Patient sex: M
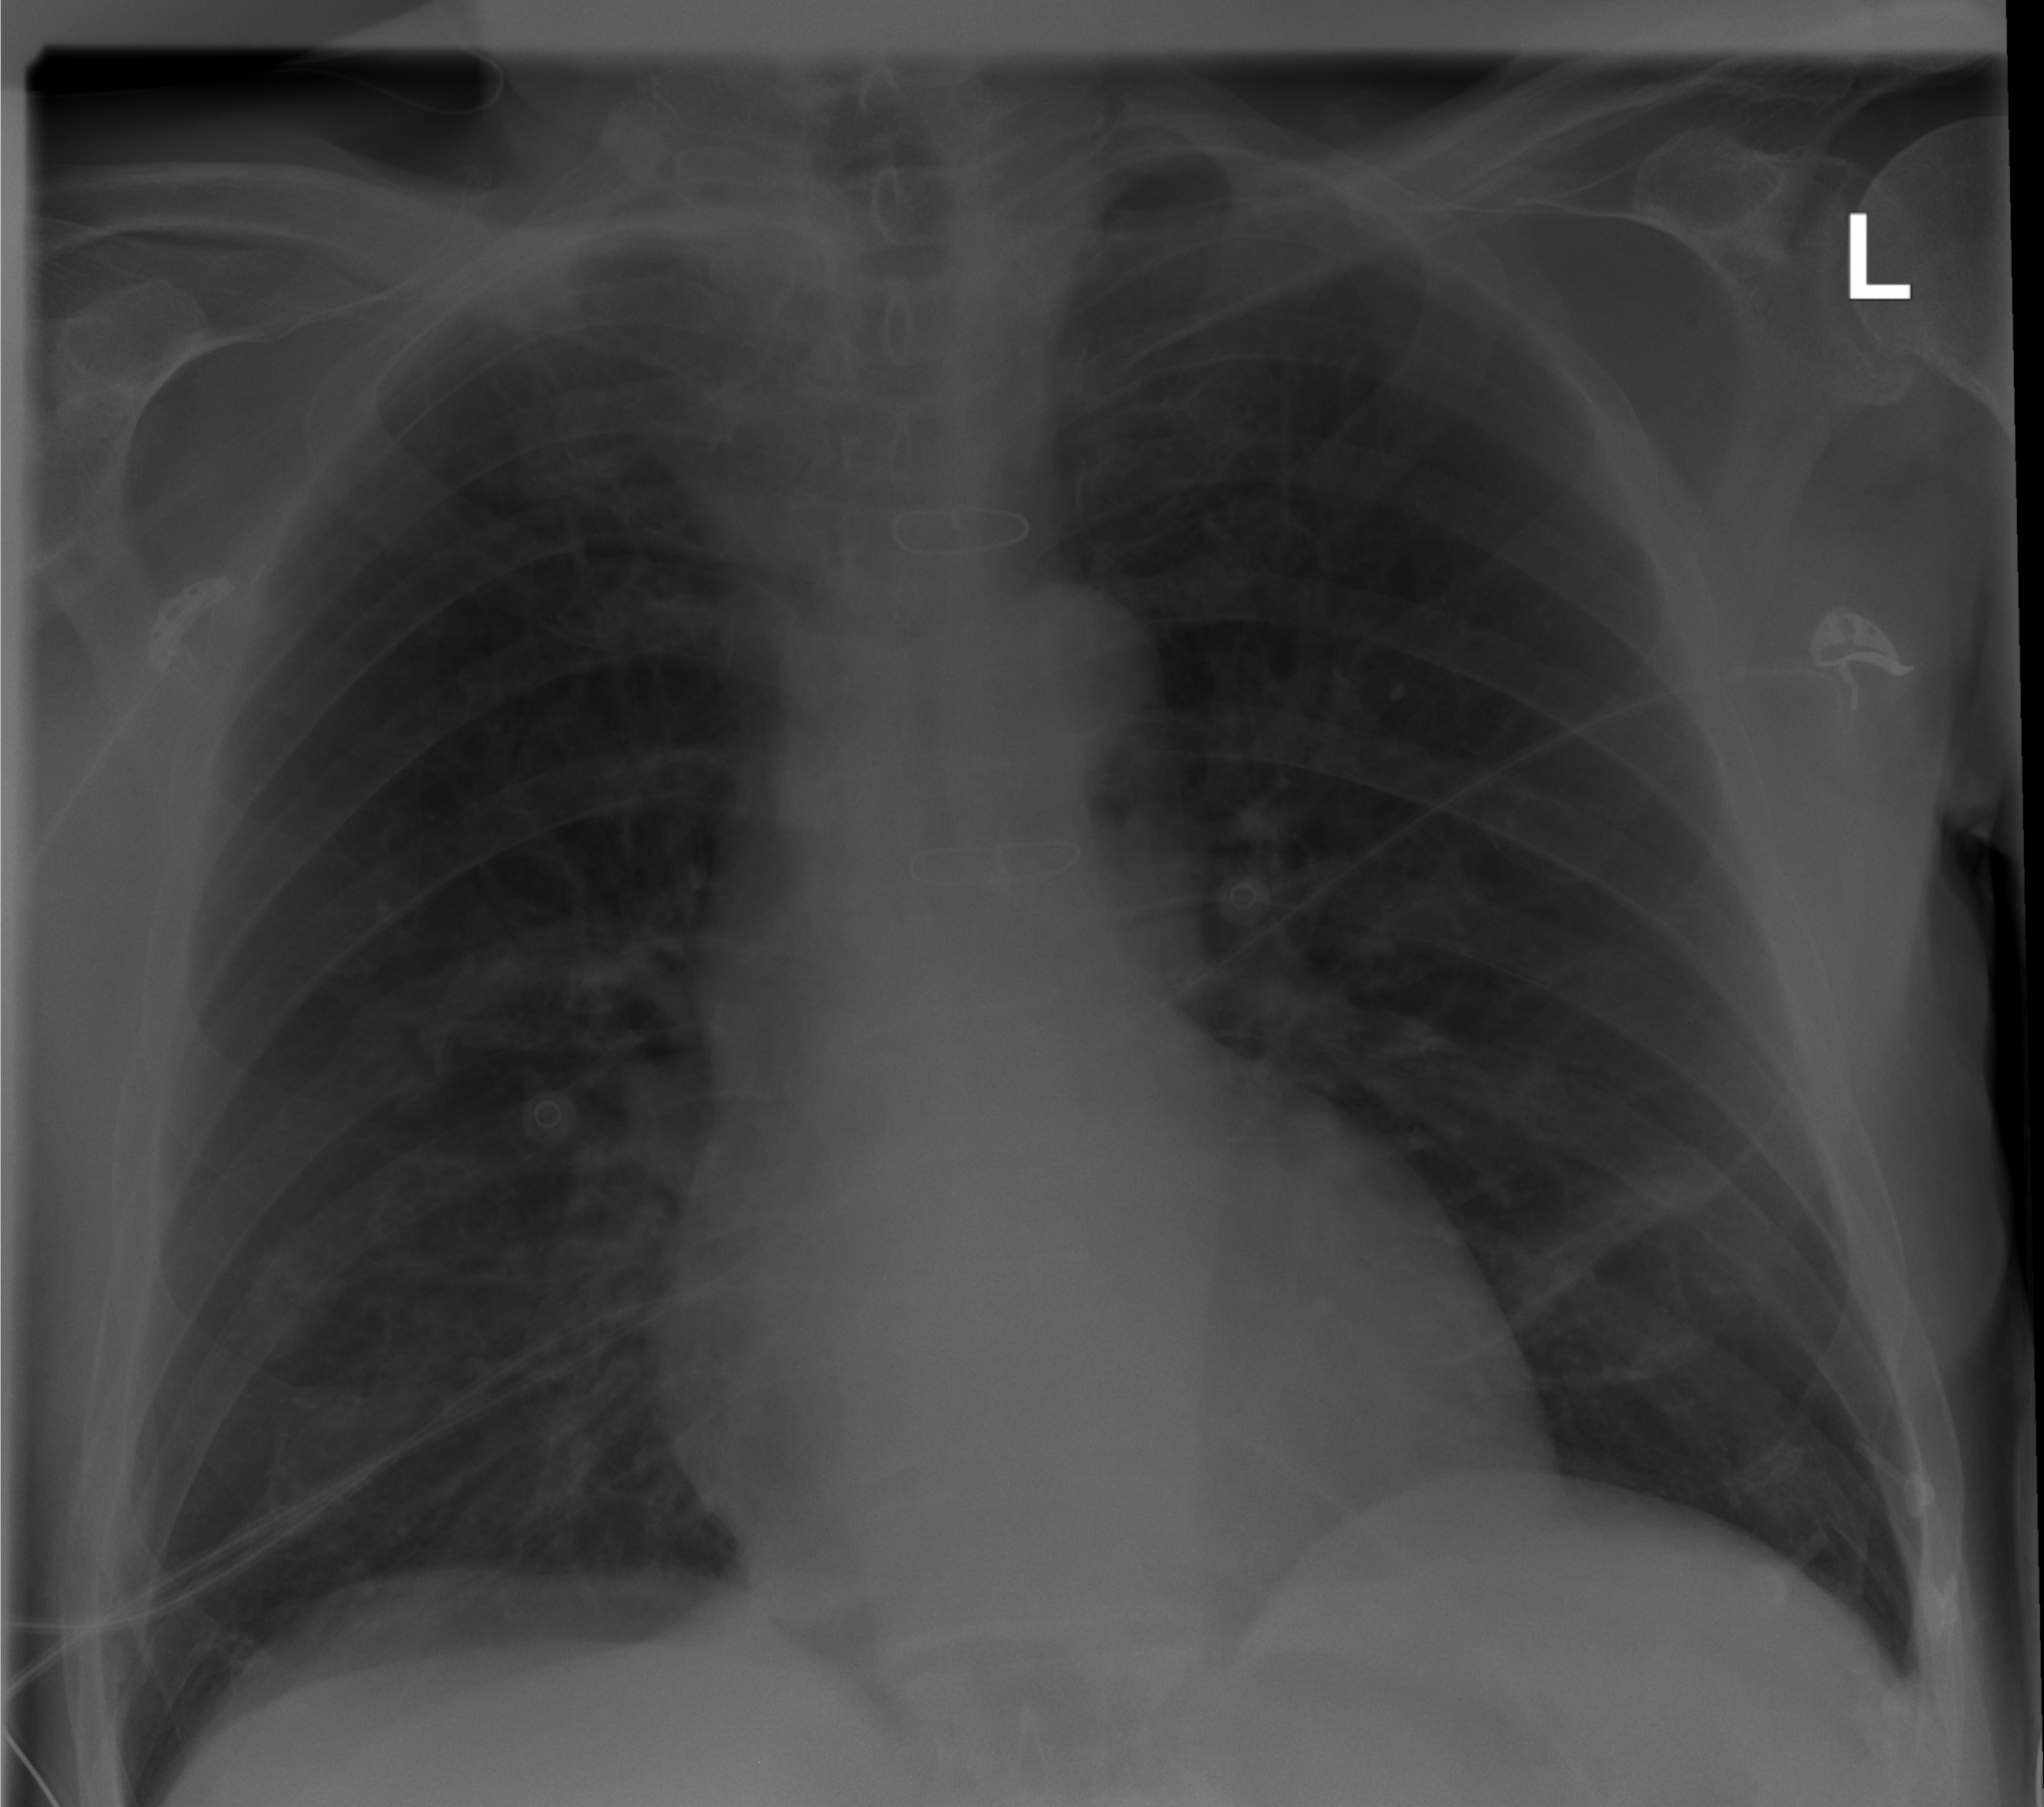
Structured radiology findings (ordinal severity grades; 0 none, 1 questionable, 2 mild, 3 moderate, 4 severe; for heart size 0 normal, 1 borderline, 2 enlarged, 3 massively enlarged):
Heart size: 0
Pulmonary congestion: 0
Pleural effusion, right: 0
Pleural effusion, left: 0
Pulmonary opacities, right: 0
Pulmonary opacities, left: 0
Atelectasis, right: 2
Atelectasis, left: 2